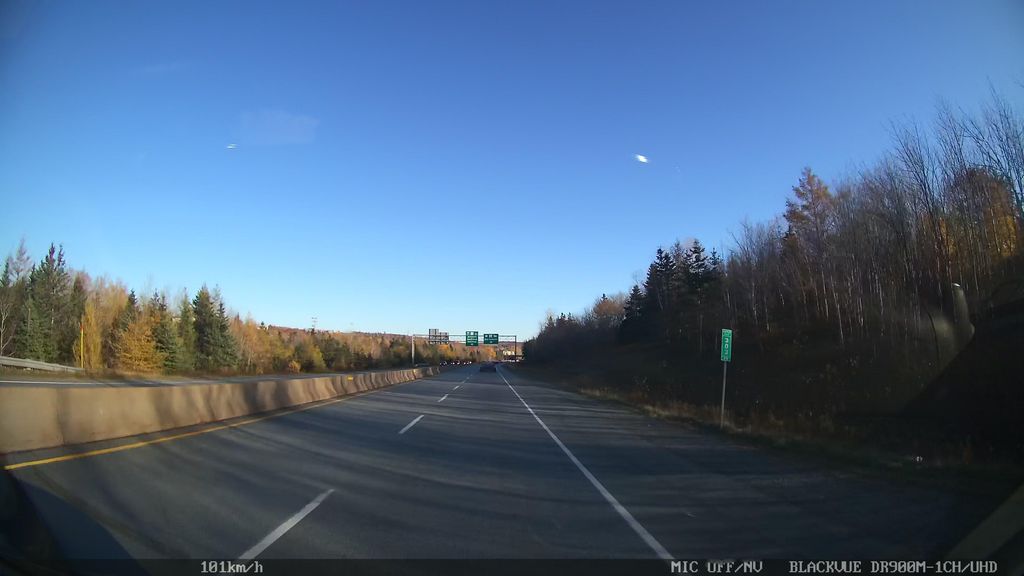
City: halifax